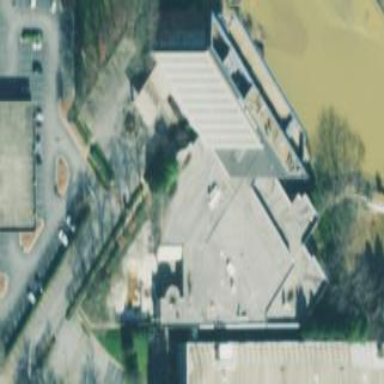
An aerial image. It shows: Part of building.